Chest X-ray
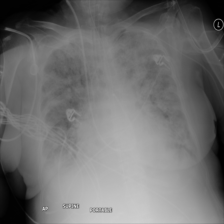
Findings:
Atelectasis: negative
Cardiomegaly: negative
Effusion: negative
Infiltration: negative
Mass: negative
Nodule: negative
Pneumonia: negative
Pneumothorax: negative
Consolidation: negative
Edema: negative
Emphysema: negative
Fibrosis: negative
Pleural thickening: negative
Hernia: negative